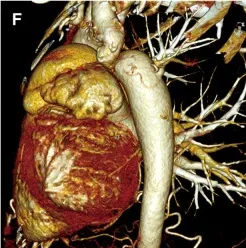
D-F: Aortic CTA shows localized narrowing at the beginning of the descending aorta and branches are formed at the distal ends of the subclavian artery, intercostal arteries, intrathoracic arteries, and both iliac arteries.
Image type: radiology (ct)